八年级 · 组合几何学
, 锐角 $\triangle \mathrm{ABC}$ 的高 $\mathrm{AD} 、 \mathrm{BE}$ 相交于 $\mathrm{F}$, 若 $\mathrm{BF}=\mathrm{AC}, \mathrm{BC}=7, \mathrm{CD}=2$, 则 $\mathrm{AF}$ 的长为

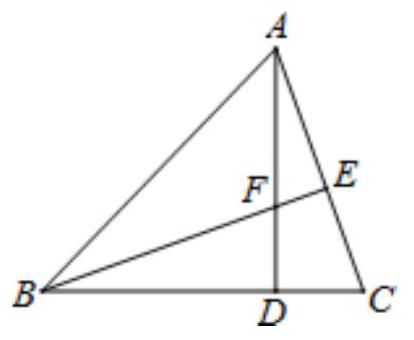
答案: 3